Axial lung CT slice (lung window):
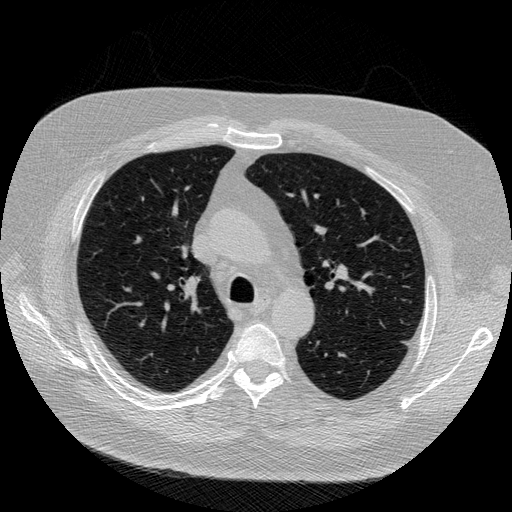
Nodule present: no